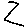
Label: zigzag